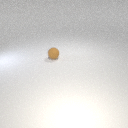
small brown rubber sphere